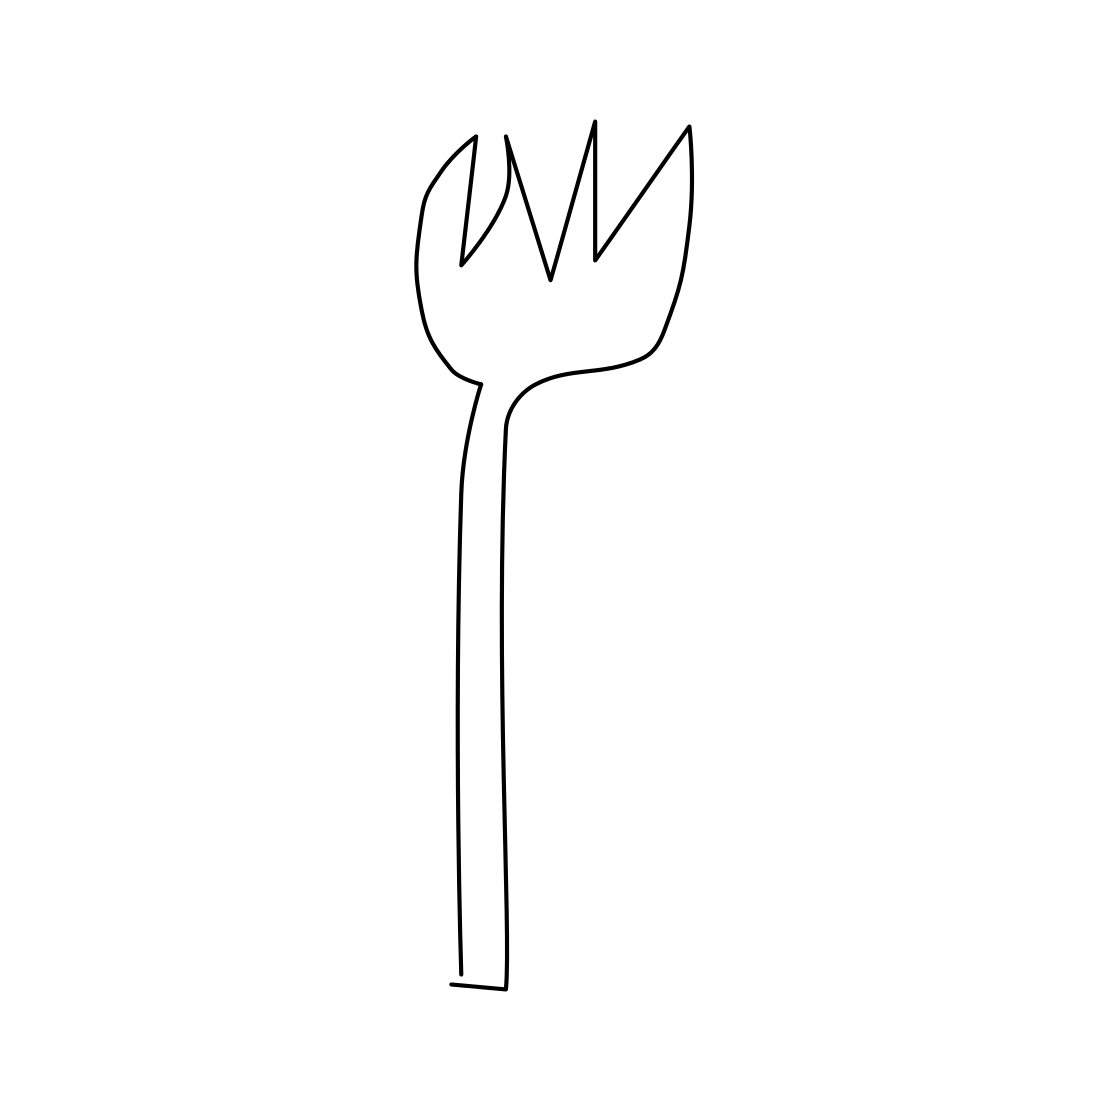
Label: fork